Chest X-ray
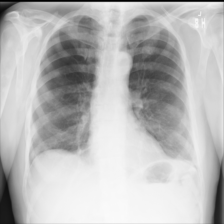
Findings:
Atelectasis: positive
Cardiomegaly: negative
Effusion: positive
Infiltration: negative
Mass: negative
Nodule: negative
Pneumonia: negative
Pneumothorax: negative
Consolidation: negative
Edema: negative
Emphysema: negative
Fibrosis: negative
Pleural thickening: negative
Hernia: negative